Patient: sex M, age 70
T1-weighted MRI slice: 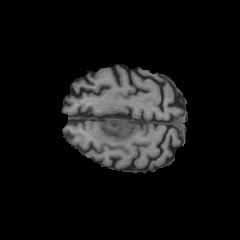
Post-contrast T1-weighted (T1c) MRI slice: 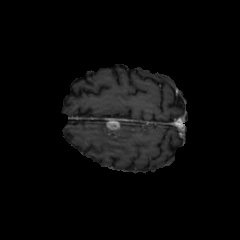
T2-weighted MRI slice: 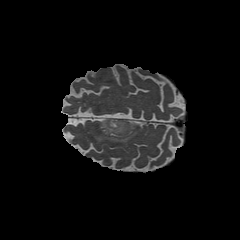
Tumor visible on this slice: yes
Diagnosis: Glioblastoma, IDH-wildtype
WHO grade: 4